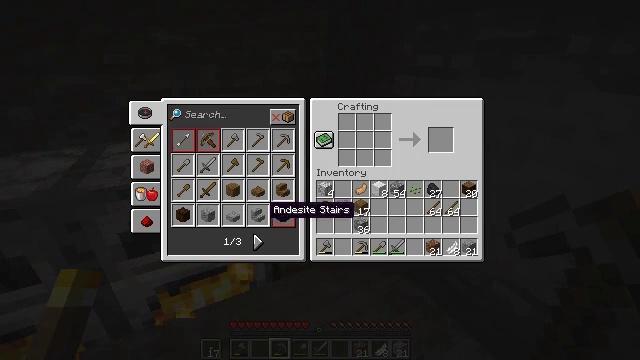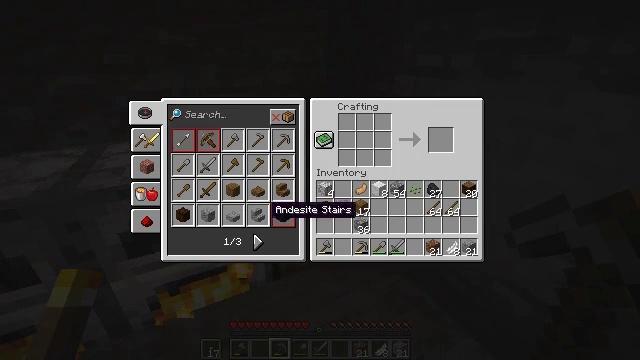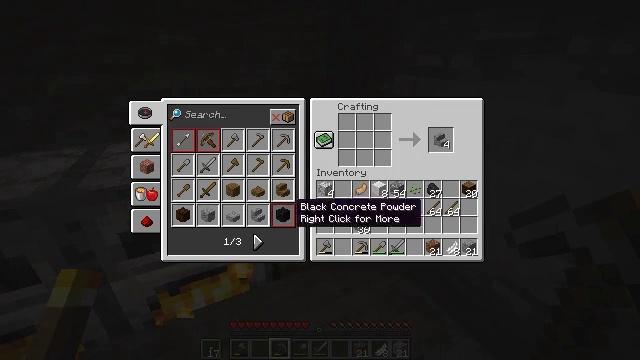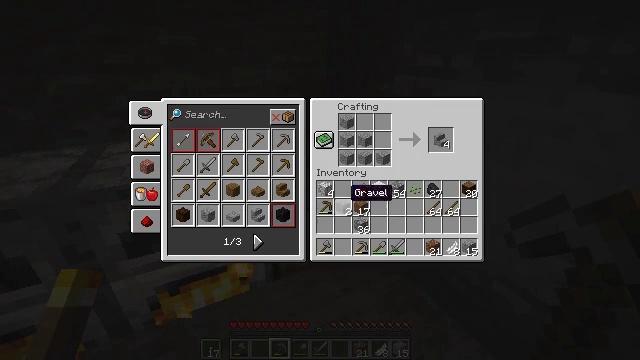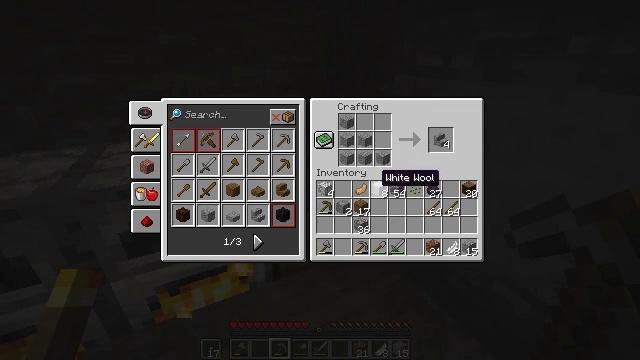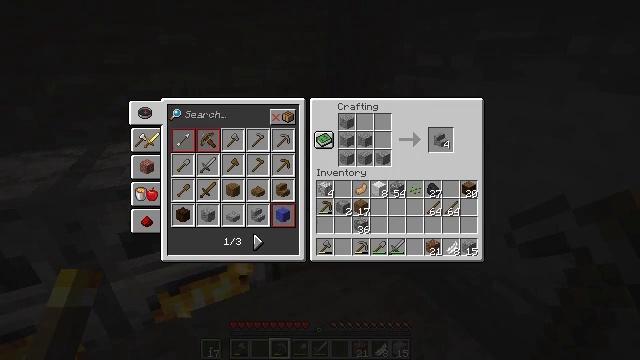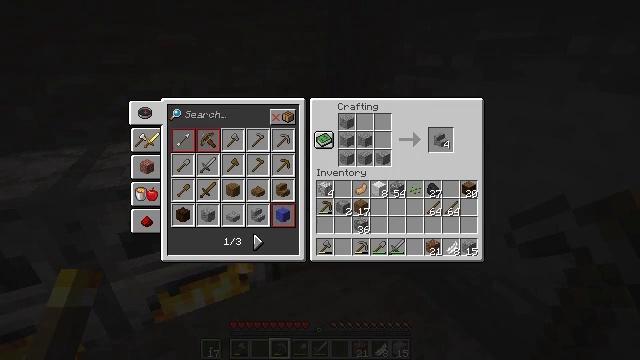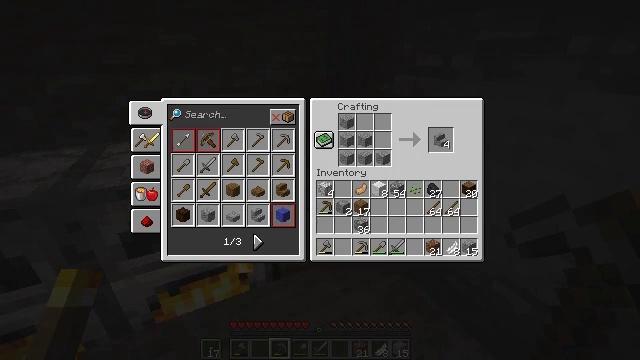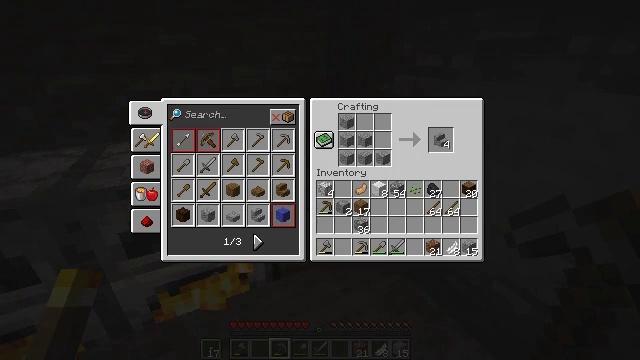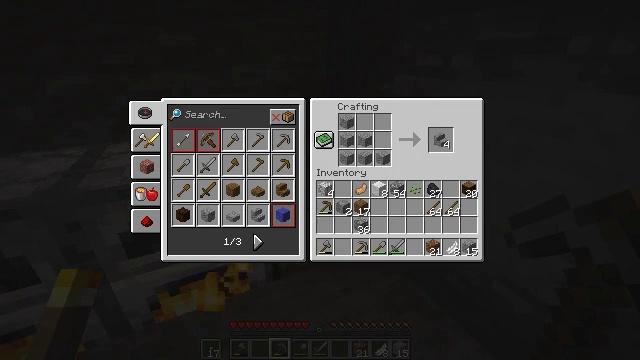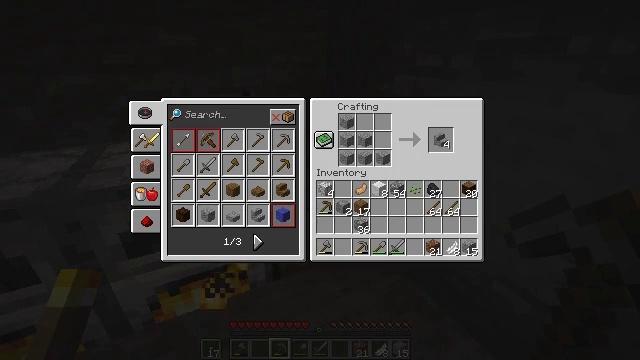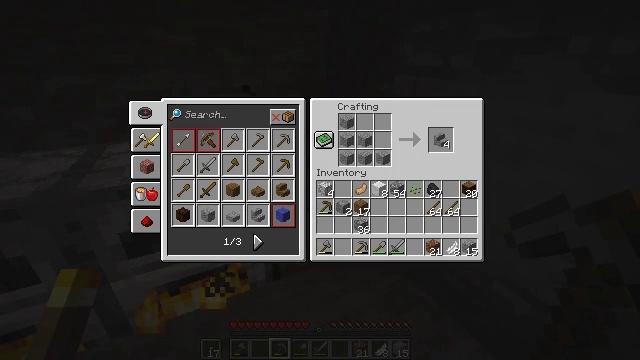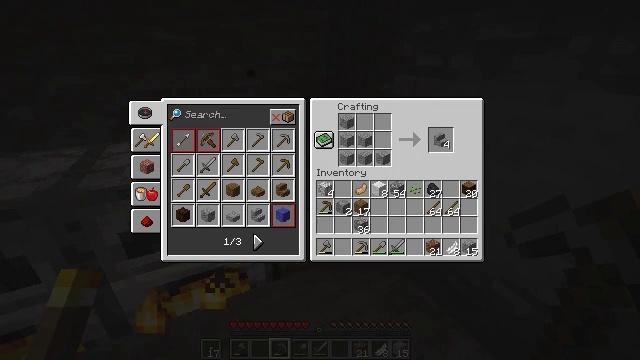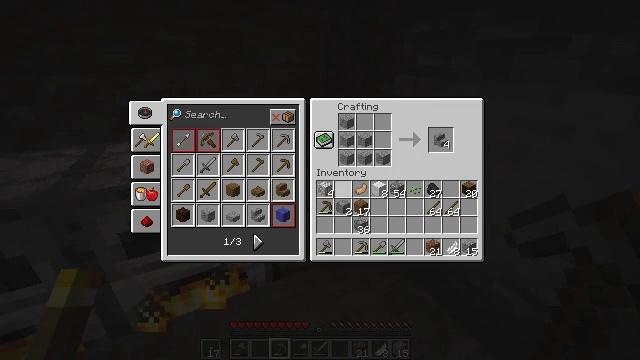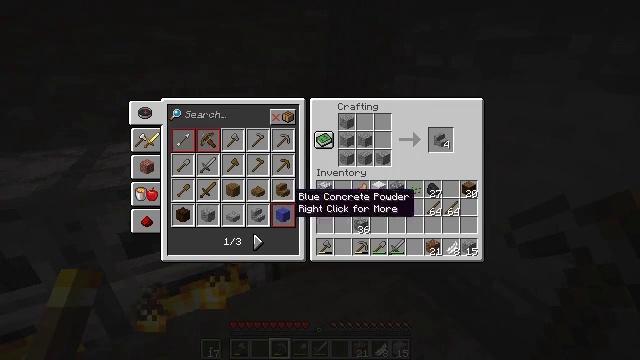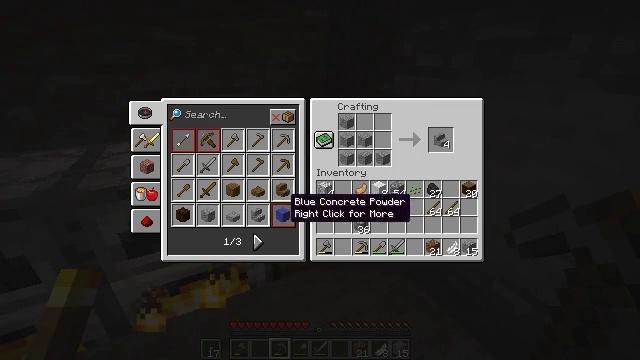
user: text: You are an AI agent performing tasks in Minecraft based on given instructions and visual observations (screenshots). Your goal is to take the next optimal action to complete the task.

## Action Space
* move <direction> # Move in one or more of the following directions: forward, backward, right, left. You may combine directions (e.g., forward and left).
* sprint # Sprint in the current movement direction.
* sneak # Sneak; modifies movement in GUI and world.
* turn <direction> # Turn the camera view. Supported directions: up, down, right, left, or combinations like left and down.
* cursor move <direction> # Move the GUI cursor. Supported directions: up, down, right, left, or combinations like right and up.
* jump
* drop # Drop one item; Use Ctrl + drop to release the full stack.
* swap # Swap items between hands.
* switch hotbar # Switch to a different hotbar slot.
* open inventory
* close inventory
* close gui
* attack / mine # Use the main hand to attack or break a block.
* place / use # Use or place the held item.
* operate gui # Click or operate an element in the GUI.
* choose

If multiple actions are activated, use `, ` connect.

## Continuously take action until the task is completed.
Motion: motion action
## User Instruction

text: Use andesite blocks to craft andesite stairs.
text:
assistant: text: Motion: no_op
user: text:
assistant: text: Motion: cursor move right
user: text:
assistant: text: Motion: cursor move right and up
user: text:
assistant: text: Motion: cursor move right and up
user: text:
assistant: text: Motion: cursor move right and up
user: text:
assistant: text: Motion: cursor move right
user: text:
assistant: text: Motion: no_op
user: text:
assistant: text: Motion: cursor move up
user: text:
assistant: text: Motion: cursor move right
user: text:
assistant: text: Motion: no_op
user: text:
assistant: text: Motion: no_op
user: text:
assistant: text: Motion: cursor move left
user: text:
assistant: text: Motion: cursor move left and down
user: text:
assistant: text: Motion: cursor move left and down
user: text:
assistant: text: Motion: no_op
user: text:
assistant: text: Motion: cursor move right
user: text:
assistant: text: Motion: cursor move right and up
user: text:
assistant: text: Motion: cursor move right and up
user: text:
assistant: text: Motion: cursor move right and up
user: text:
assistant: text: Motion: no_op
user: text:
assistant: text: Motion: cursor move up
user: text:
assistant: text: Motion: cursor move right and up
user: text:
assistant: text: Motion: cursor move right
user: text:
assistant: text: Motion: no_op
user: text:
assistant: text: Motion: no_op
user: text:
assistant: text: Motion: no_op
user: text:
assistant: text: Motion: operate gui
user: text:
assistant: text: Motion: operate gui
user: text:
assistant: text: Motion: operate gui
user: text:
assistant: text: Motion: cursor move down